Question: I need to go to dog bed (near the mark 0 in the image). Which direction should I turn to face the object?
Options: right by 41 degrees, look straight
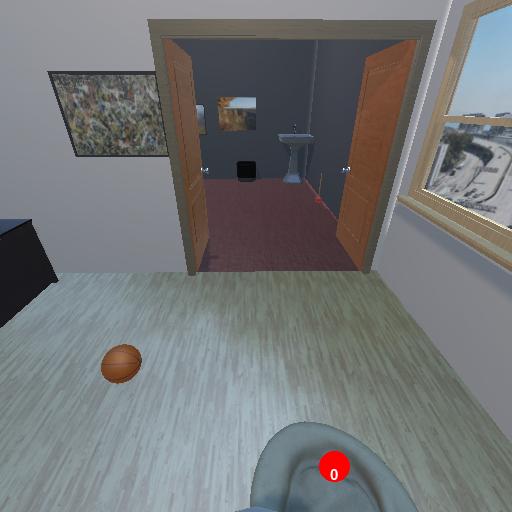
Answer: right by 41 degrees